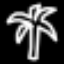
Label: palm tree